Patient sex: M
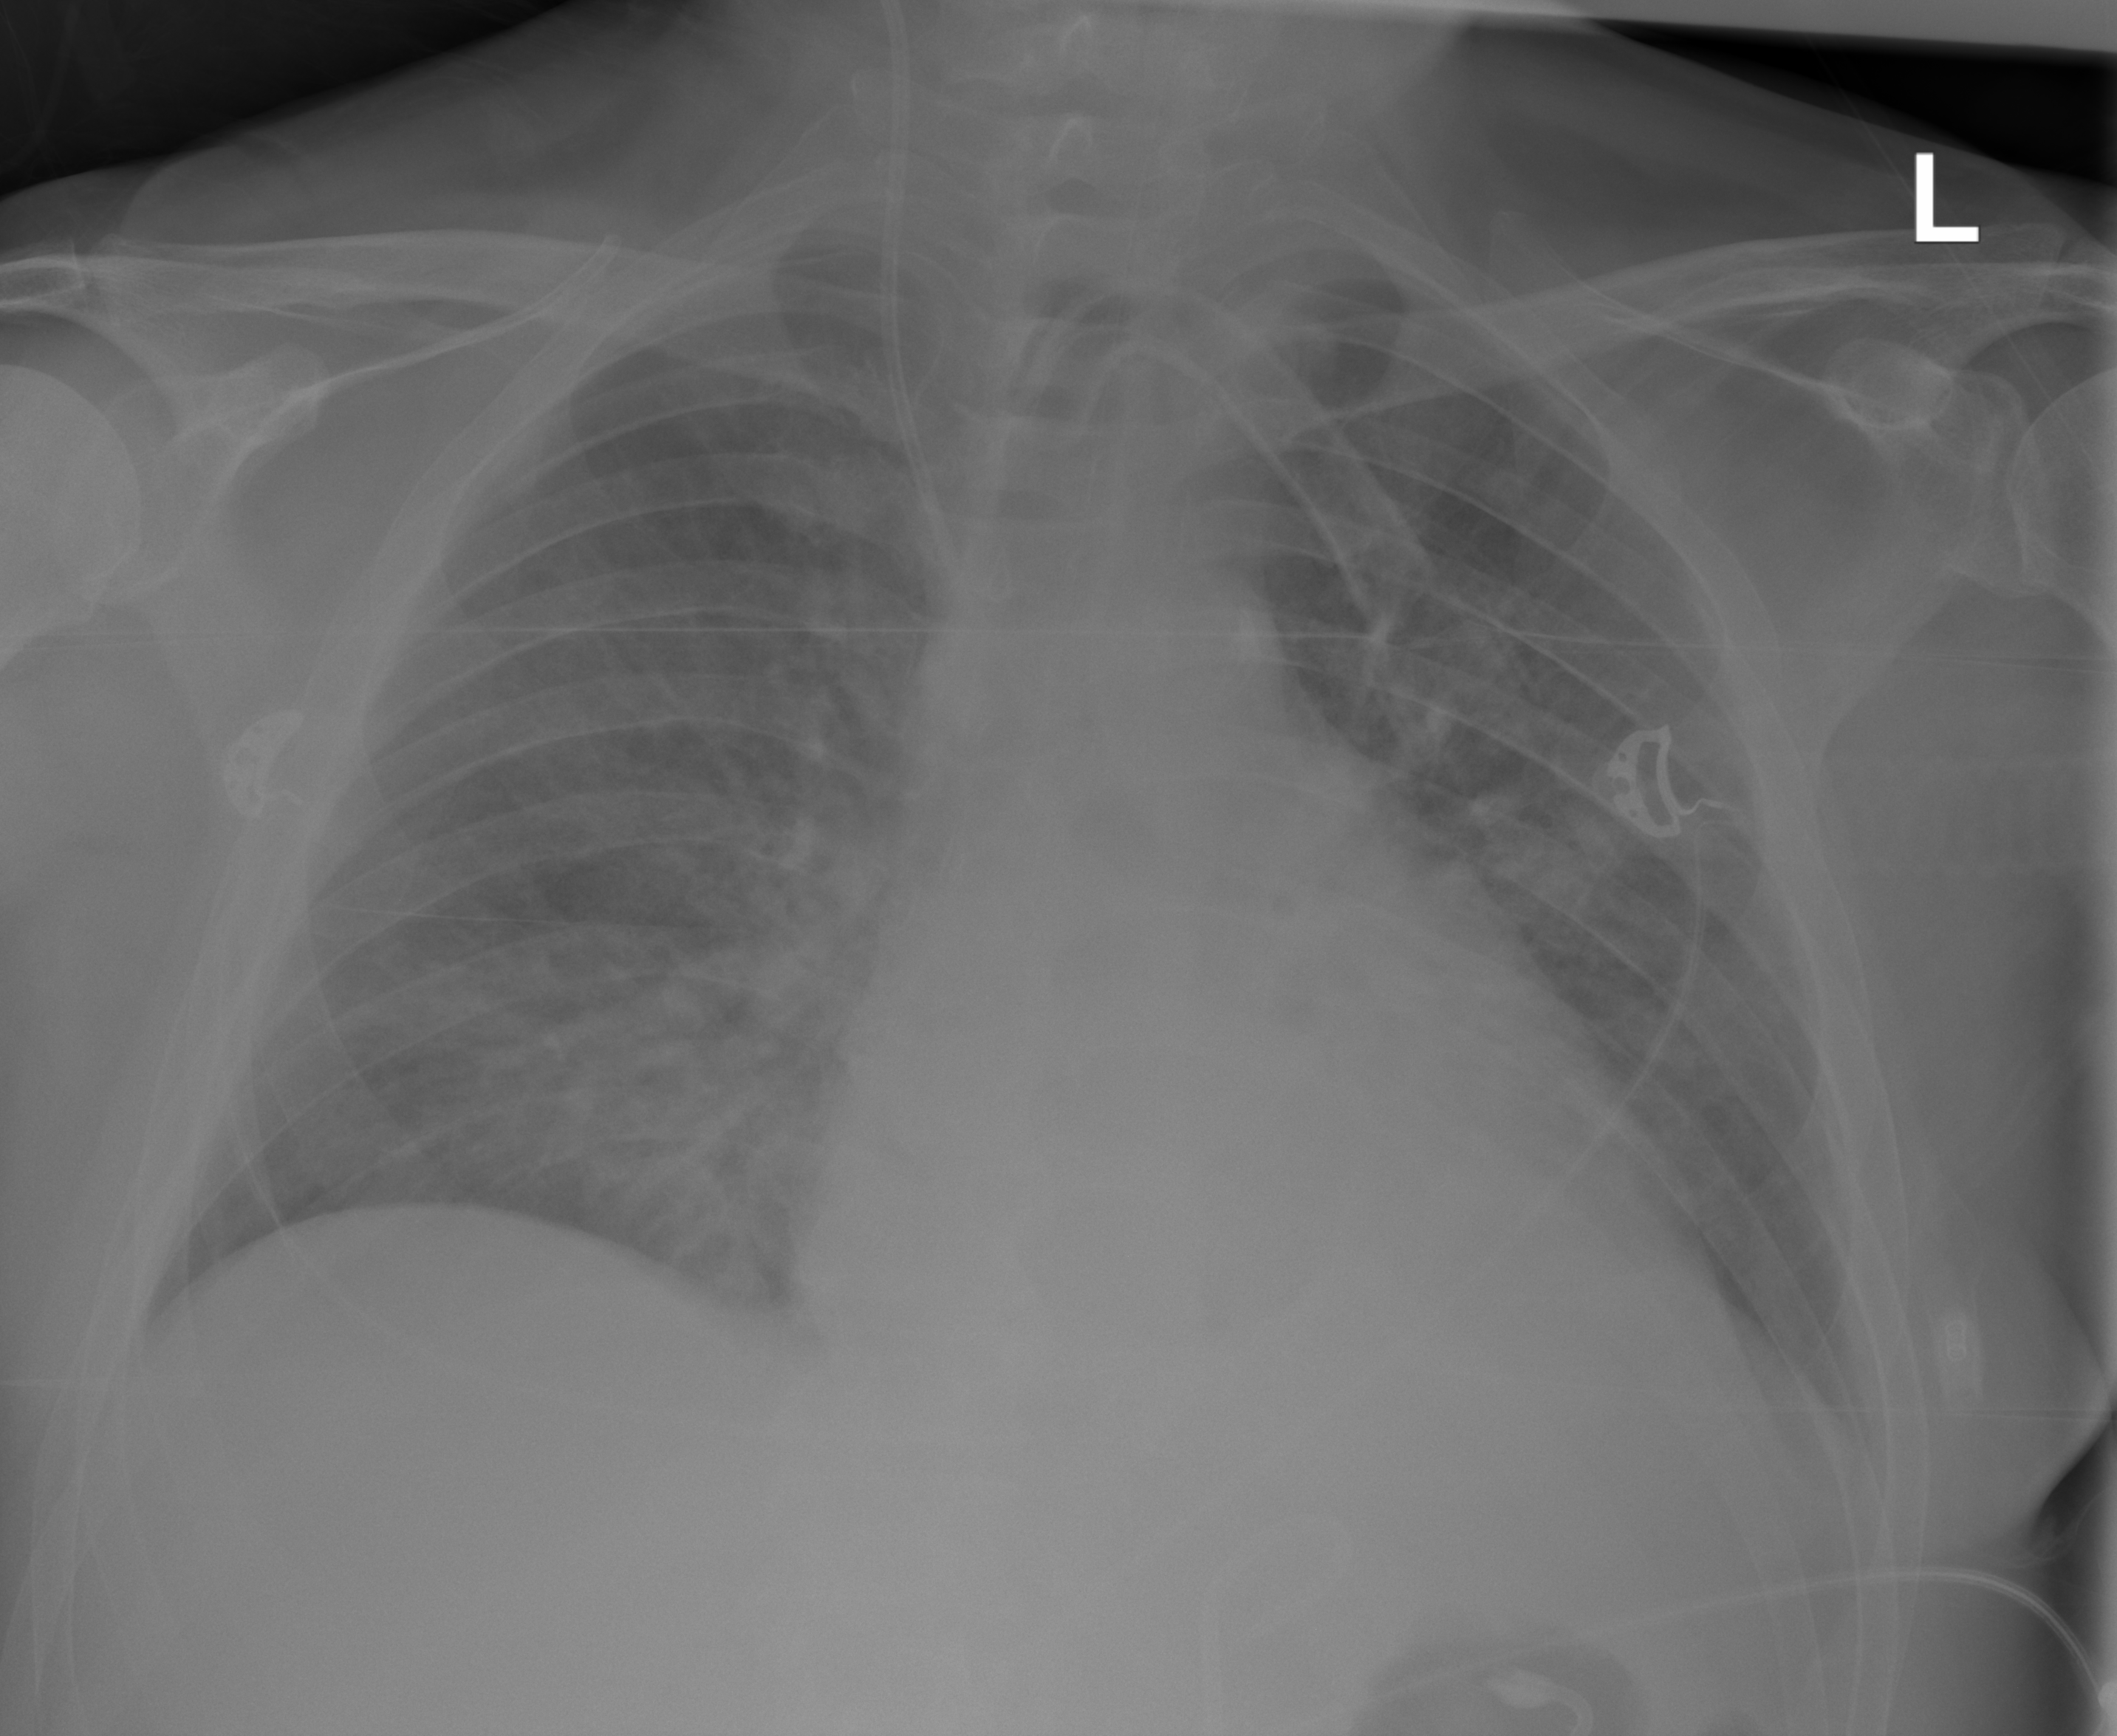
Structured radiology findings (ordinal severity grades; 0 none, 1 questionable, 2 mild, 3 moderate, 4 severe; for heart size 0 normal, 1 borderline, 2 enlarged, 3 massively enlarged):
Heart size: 2
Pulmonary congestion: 3
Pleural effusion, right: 0
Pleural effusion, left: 2
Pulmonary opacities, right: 3
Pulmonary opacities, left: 3
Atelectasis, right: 2
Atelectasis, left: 2